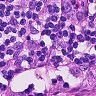
Metastatic tissue present: no